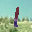
Label: 1